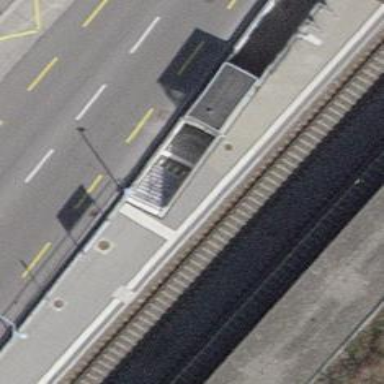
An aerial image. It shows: Railway stop with public transport stop position.